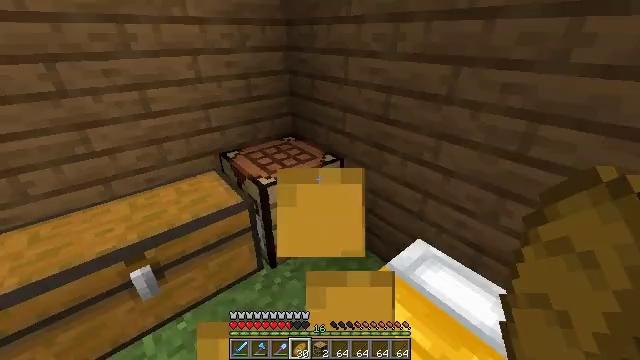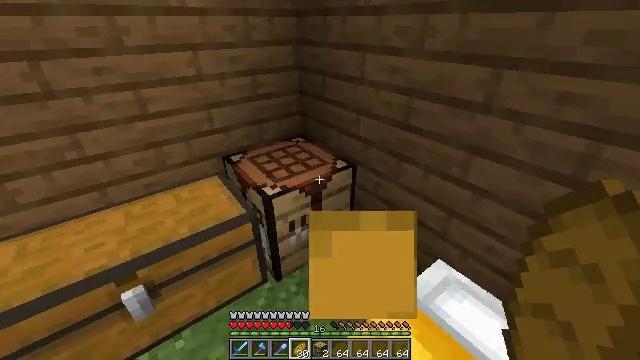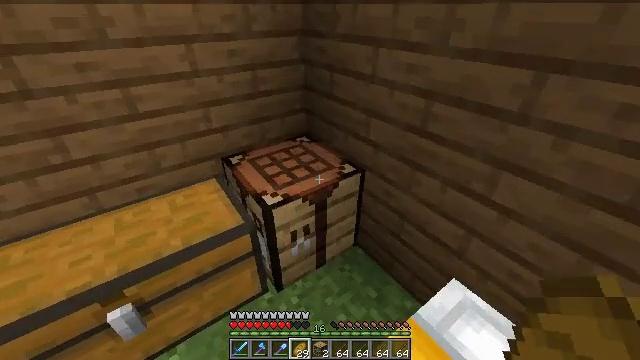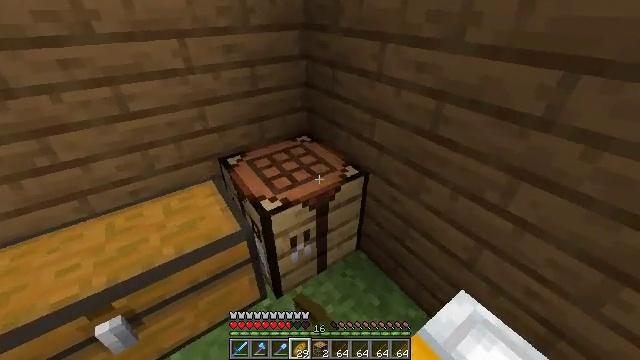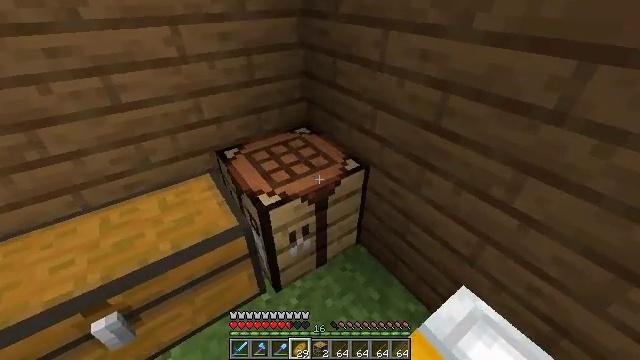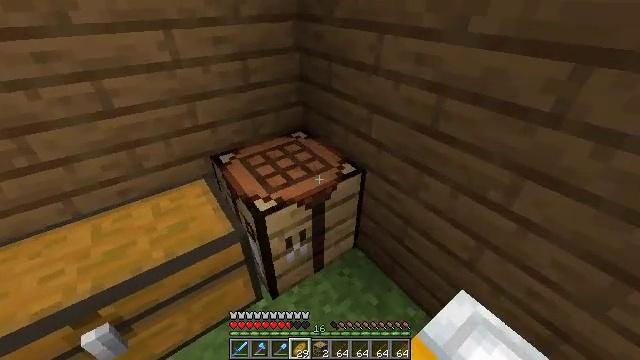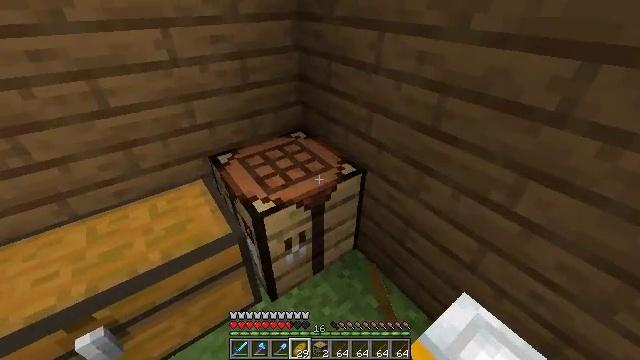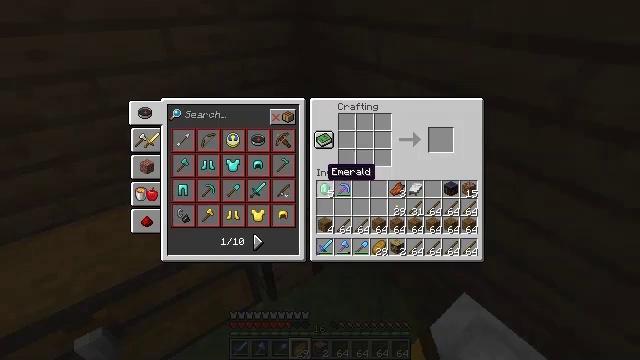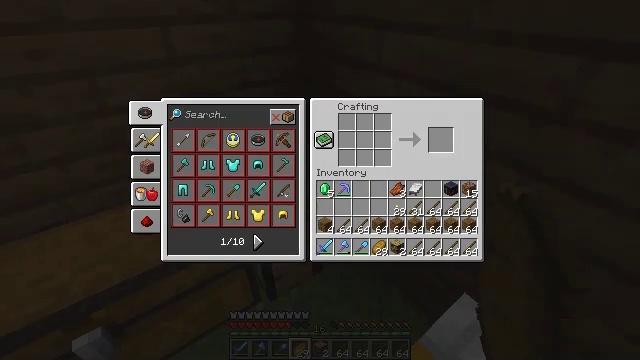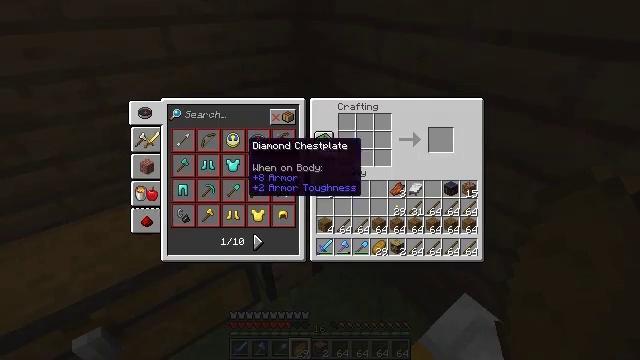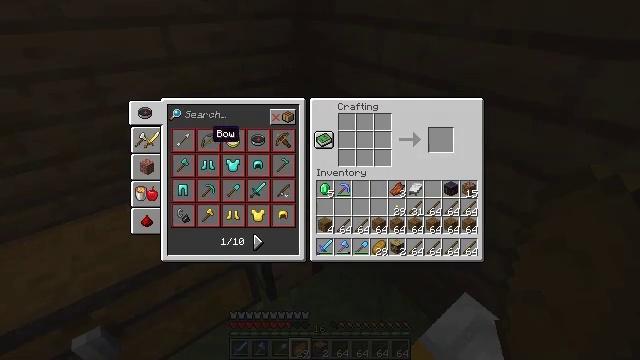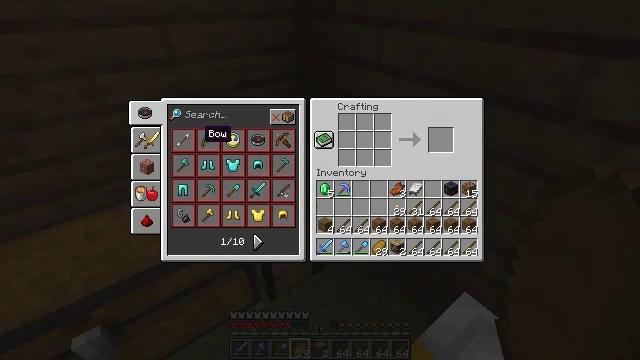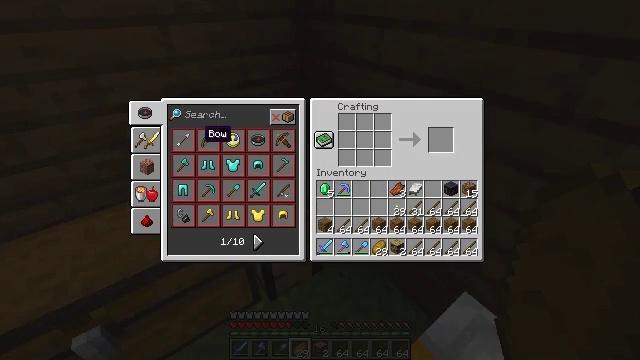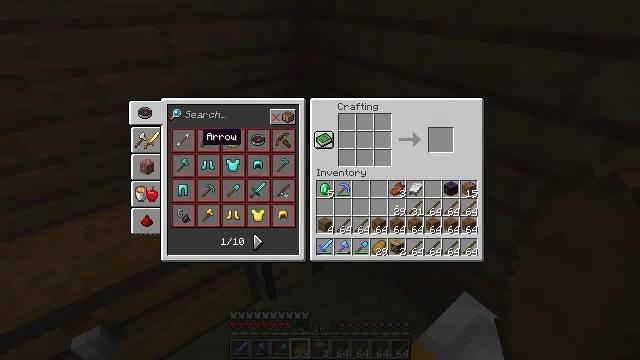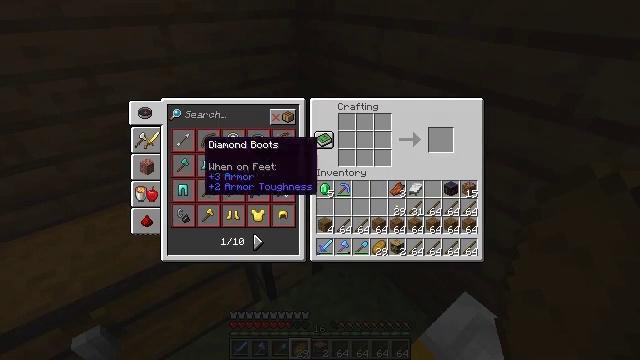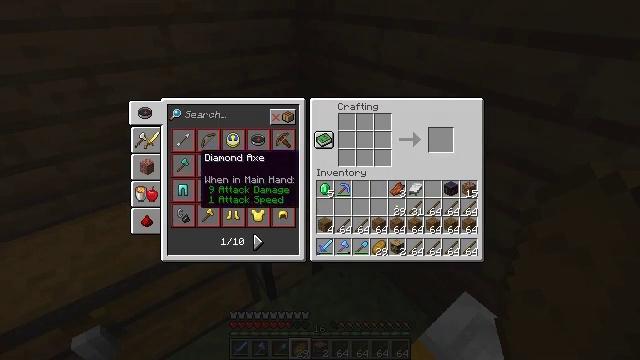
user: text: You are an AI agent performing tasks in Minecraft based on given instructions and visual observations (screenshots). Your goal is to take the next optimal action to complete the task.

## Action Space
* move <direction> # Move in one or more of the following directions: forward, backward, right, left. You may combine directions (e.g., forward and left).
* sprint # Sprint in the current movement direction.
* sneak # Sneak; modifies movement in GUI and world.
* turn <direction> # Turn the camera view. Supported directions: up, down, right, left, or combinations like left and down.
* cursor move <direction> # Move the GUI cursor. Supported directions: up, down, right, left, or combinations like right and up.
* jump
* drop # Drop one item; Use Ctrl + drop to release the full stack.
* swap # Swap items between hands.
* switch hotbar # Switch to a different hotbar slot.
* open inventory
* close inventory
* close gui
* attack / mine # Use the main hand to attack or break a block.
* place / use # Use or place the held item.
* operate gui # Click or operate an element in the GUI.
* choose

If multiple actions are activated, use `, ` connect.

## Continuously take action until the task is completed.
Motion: motion action
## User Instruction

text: Craft a spruce slab.
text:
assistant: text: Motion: move forward, turn left and down
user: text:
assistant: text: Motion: move forward, turn left and down, use / place
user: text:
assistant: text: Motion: turn down, use / place
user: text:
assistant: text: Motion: turn down, use / place
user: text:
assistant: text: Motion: no_op
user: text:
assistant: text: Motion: no_op
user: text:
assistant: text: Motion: open gui
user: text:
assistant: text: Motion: no_op
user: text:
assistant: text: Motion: sneak, cursor move left and up
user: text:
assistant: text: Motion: sneak, cursor move left and up
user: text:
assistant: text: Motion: sneak, cursor move left
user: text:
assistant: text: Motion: sneak
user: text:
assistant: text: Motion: sneak
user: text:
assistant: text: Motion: sneak, cursor move down
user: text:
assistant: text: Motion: sneak, cursor move down
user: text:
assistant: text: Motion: cursor move left
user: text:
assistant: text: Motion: cursor move left
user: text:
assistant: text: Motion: cursor move left
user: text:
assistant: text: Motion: no_op
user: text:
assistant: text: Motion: no_op
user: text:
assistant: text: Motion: no_op
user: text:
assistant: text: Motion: cursor move right and down
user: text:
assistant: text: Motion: cursor move right and down
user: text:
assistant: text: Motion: cursor move right
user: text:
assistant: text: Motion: no_op
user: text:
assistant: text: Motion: cursor move right
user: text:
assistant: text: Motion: cursor move right
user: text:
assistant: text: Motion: no_op
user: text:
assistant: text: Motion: no_op
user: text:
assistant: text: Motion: no_op